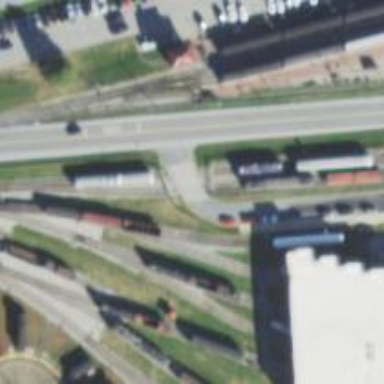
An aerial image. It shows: Preserved railway yard with rail tracks.